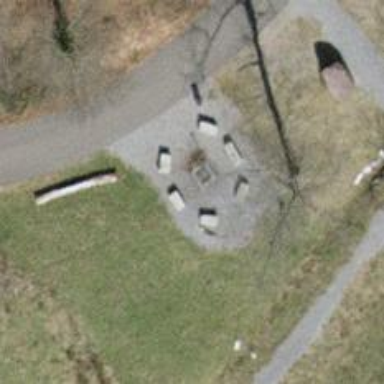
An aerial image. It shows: Bench.